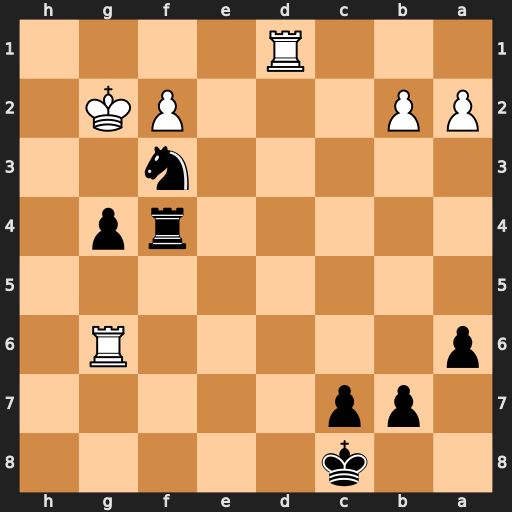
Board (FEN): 2k5/1pp5/p5R1/8/5rp1/5n2/PP3PK1/3R4
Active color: b
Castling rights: -
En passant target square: -
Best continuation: Nh4+ Kg3 Nxg6